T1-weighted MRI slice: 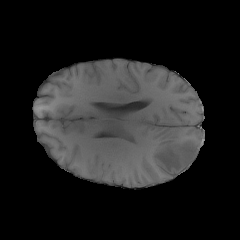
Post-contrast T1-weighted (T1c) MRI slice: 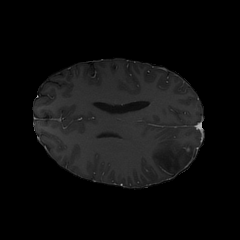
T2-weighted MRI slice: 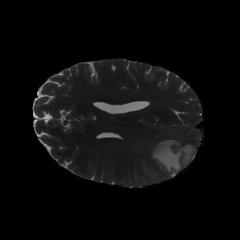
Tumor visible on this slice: yes